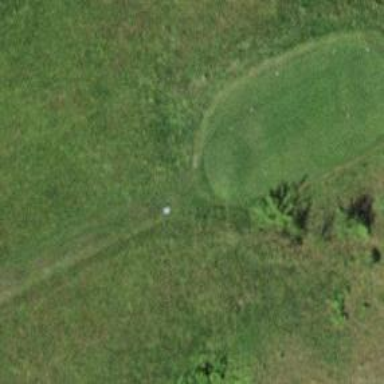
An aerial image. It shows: Golf tee.